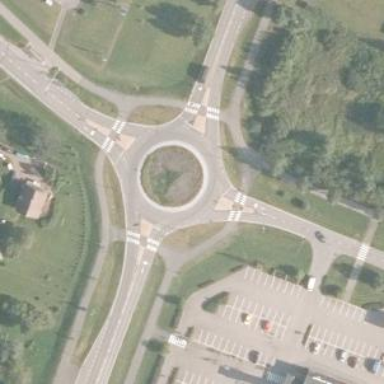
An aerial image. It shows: Island crossing on the road.